Question: I have Table like the following image:

how can I delete all records of table using Entity FrameWork based on ProjectId ?
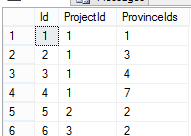
Answer: This one liner will do it:
'''
db.ProRel.RemoveRange(db.ProRel.Where(c => c.ProjectId == Project_id));
'''